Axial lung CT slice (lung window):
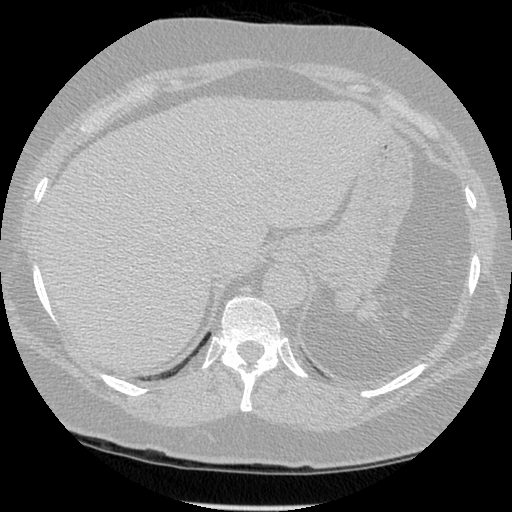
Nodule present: no